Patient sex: F
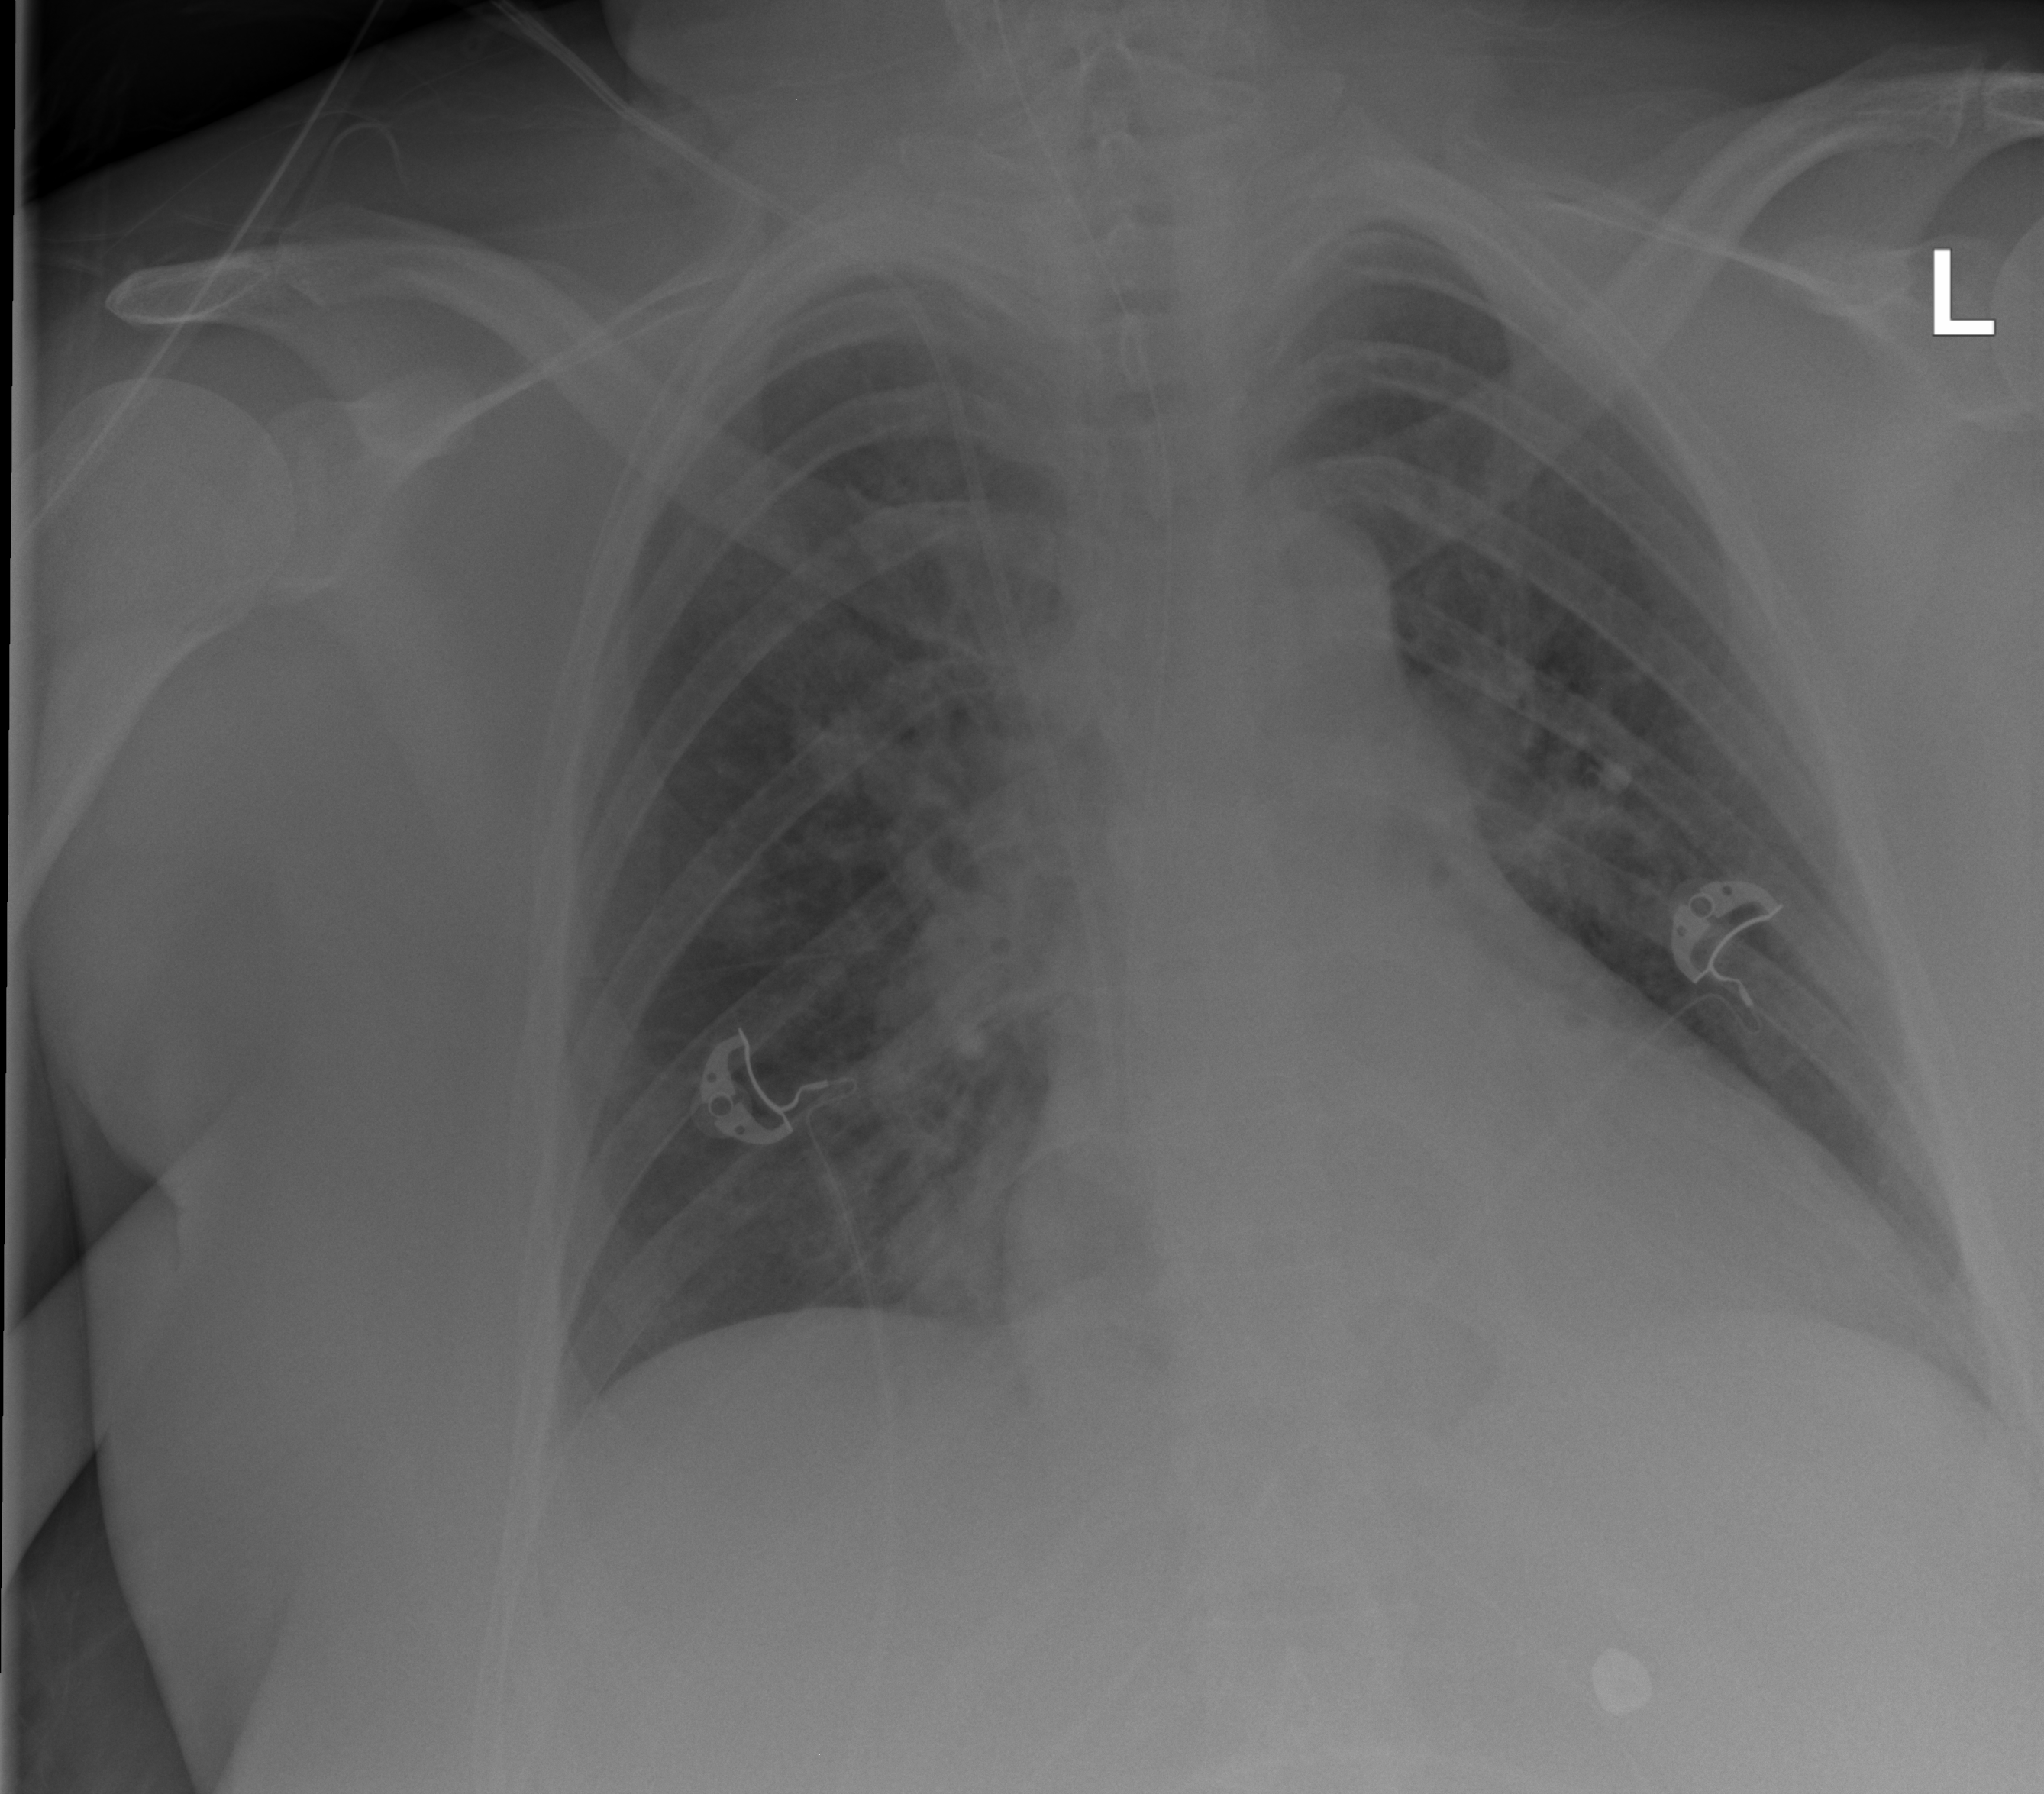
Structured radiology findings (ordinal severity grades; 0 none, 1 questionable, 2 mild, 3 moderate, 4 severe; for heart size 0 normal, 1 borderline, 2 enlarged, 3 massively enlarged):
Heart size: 1
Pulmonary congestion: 0
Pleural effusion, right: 0
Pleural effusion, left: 0
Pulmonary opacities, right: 2
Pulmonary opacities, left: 0
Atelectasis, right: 2
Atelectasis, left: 0